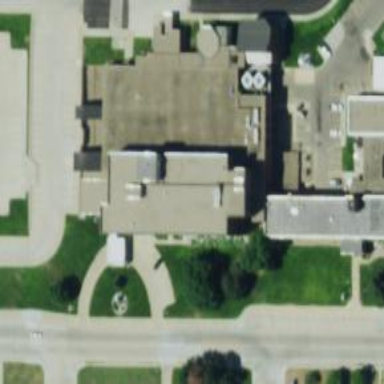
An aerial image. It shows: Healthcare clinic is depicted in the image.